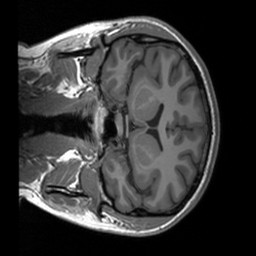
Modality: T1w
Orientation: coronal
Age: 19
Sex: female
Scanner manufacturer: siemens
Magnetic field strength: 3 T
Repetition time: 1.9 s
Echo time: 0.00226 s